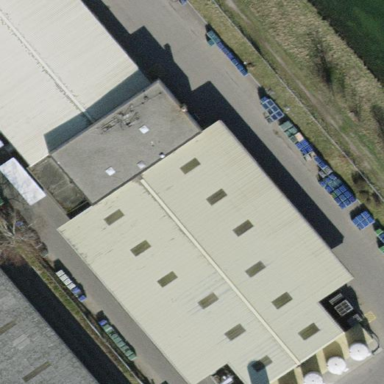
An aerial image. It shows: Industrial building with flat roof.